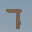
Label: 7